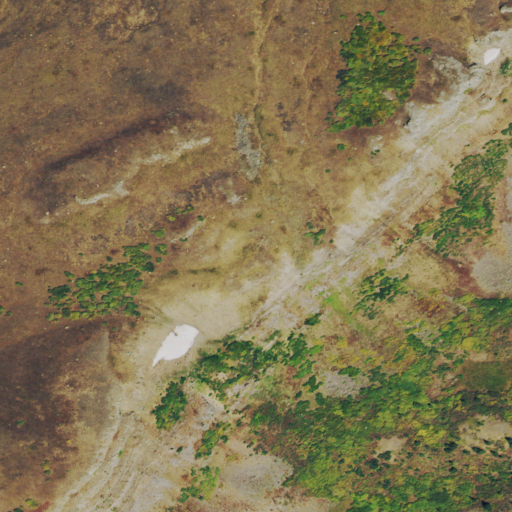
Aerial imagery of mountain in Colorado named Flat Top Mountain containing shrub and snow